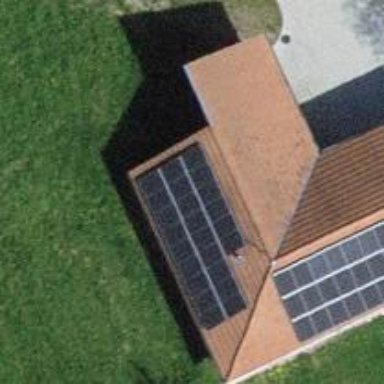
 consisting of solar photovoltaic panels."